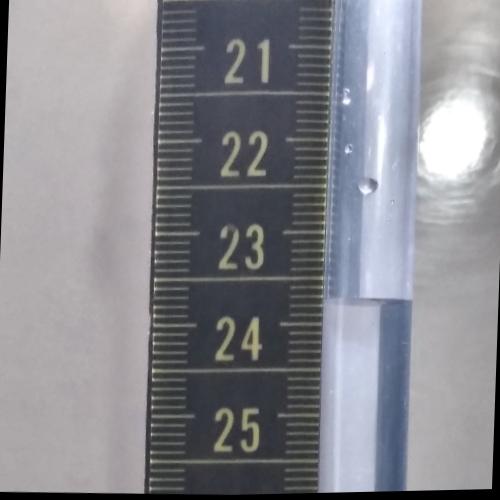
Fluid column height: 23.7 cm